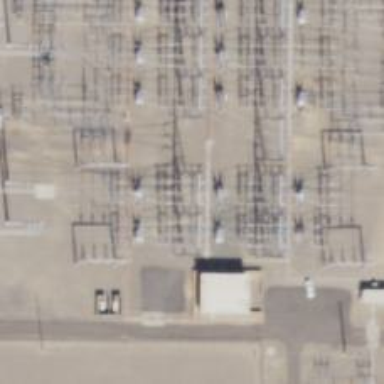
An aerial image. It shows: Switch used for power control.